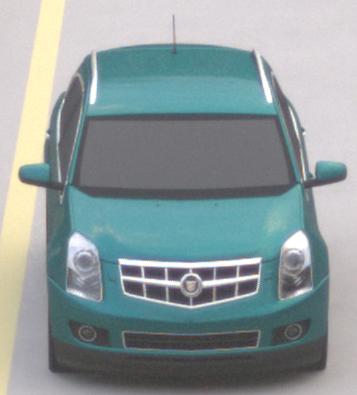
Make: Cadillac
Model: SRX 3.0 V6
Detailed model: SRX (II)
Model produced from: 2010/12
Model produced until: 2012/01
Doors: 5
Color: blue
Road condition: dry road
Daytime: sunrise or sunset
Contrast: low contrast